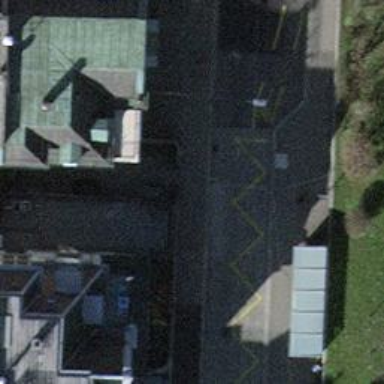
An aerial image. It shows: Bus stop for trolleybuses with designated stop position.